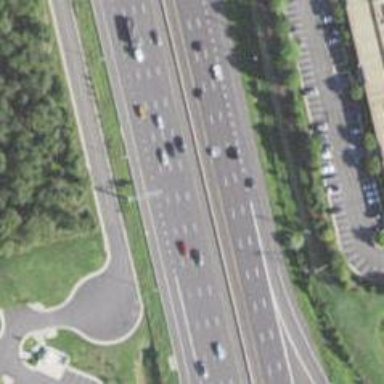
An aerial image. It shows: Motorway junction.